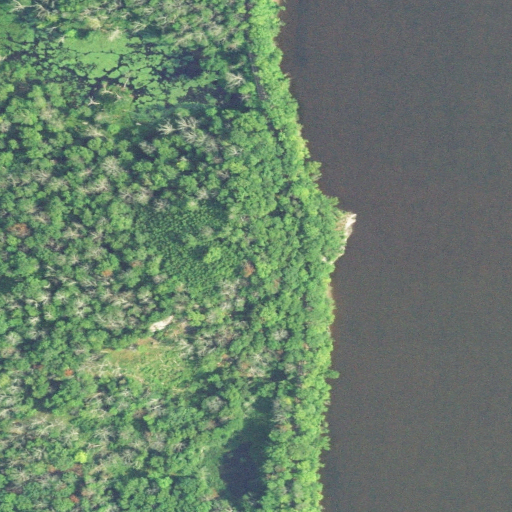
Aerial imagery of mountain in Connecticut named Scovill Rock containing deciduous forest, open water, grassland, mixed forest, herbaceous wetlands, and woody wetlands